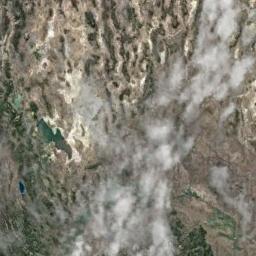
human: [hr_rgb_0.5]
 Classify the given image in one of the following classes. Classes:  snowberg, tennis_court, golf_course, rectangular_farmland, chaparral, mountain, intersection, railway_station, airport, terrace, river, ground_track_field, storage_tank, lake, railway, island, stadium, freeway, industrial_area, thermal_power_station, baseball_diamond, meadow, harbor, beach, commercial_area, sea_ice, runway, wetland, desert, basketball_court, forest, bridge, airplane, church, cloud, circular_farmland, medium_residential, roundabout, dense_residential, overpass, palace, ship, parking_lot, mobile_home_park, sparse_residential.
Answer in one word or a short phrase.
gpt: cloud